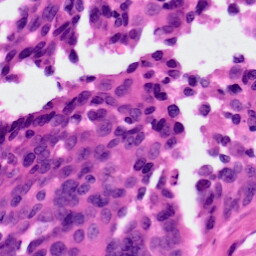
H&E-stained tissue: Ovarian